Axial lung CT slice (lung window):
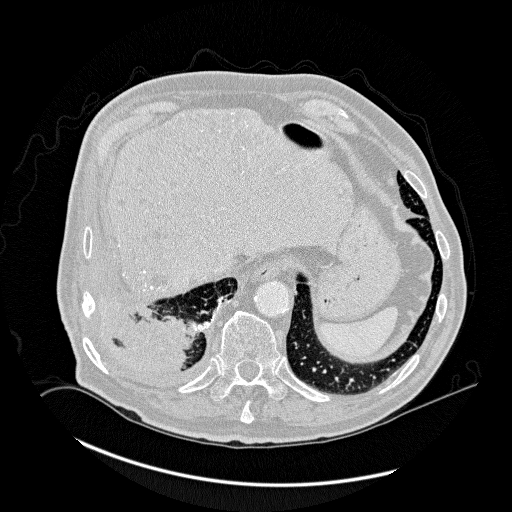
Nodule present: no